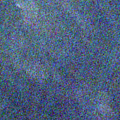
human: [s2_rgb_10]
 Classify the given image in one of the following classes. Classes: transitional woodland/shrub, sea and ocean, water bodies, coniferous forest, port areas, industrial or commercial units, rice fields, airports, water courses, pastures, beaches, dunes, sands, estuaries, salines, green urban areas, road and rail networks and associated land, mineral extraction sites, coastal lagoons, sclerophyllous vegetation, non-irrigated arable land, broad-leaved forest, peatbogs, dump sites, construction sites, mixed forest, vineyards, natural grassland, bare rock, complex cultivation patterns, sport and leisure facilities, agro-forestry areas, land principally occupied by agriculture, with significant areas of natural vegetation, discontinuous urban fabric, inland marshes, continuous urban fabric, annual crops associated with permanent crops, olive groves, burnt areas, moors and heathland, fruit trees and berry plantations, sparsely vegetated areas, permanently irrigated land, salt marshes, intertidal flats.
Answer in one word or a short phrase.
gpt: sea and ocean